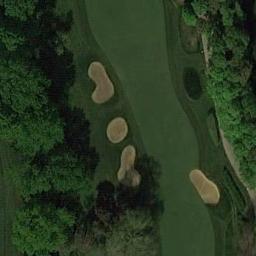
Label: golf_course